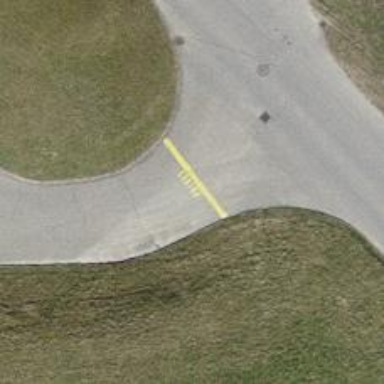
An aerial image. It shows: Asphalt parking aisle off service road.